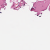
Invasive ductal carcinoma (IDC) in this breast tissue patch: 0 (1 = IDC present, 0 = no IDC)